Question: I'm using Asp.Net MVC, all I need it's get collection of columns on server without creating a custom model binder.
If we look <URL> we will see 'columns[i].name' parameter.
So I created
'''
public class DtSentParameters
{
public int Draw { get; set; }
public int Start { get; set; }
public int Length { get; set; }
public IList<DtColumn> Columns { get; set; } //We are talking about this collection
}
'''
Where
'''
public class DtColumn
{
public string Name { get; set; }
public string Data { get; set; }
}
'''
'''
public JsonResult GetSales(DtSentParameters data)
{
//here placed some logic, but it's not important for us.
return Json(data);
}
'''
'''
dataTable({
serverSide: true,
ajax: {
"url": url,
"type": "POST"
},
processing: true,
columns: [
{ data: "Date", name: "Date" },
{ data: "ClientAlias", name: "ClientAlias" }
],
scrollCollapse: true,
paging: true,
jQueryUI: false
});
'''
And everything works fine, I got my data and I can use paging. So i'm trying to add ordering, and here is a problem. my 'Columns.Count' is equal 2 but name and data are empty.
I checked 'Request.Form.AllKeys'

What we have, parameter 'columns[i].name' looks like 'columns[i][name]'. By the way 'Request.Form["columns[1][name]"]' returns ClientAlias so it has right value but wrong name.
So maybe someone know why parameter name is different from official docs, and how can I change it.
I see only one desigions of my problem
-
But all I want it's just use Datatables as <URL>
Any ideas how to get on server 'columns[i].name' not 'columns[i][name]'?
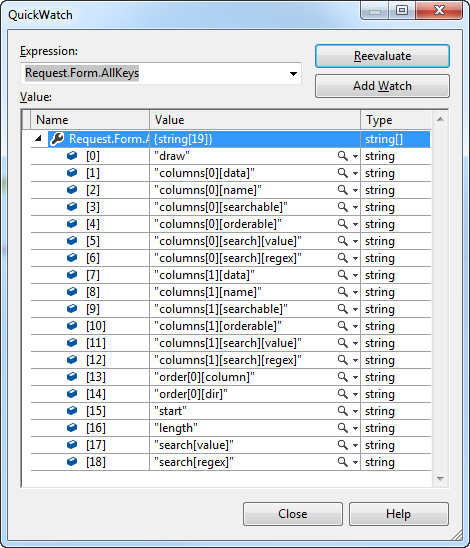
Answer: I solved my problem, with using an undocumented or good hidden feature. At least I didn't find it <URL>
All I done it's changed my dataTable init script
'''
dataTable({
serverSide: true,
ajax: {
url: url,
type: "POST",
contentType: 'application/json; charset=utf-8', //set contentType,
data: function(d) {
return JSON.stringify(d);} //stringify object by myself
}
});
'''
And it's alive.